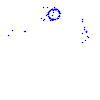
Particle: proton